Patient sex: M
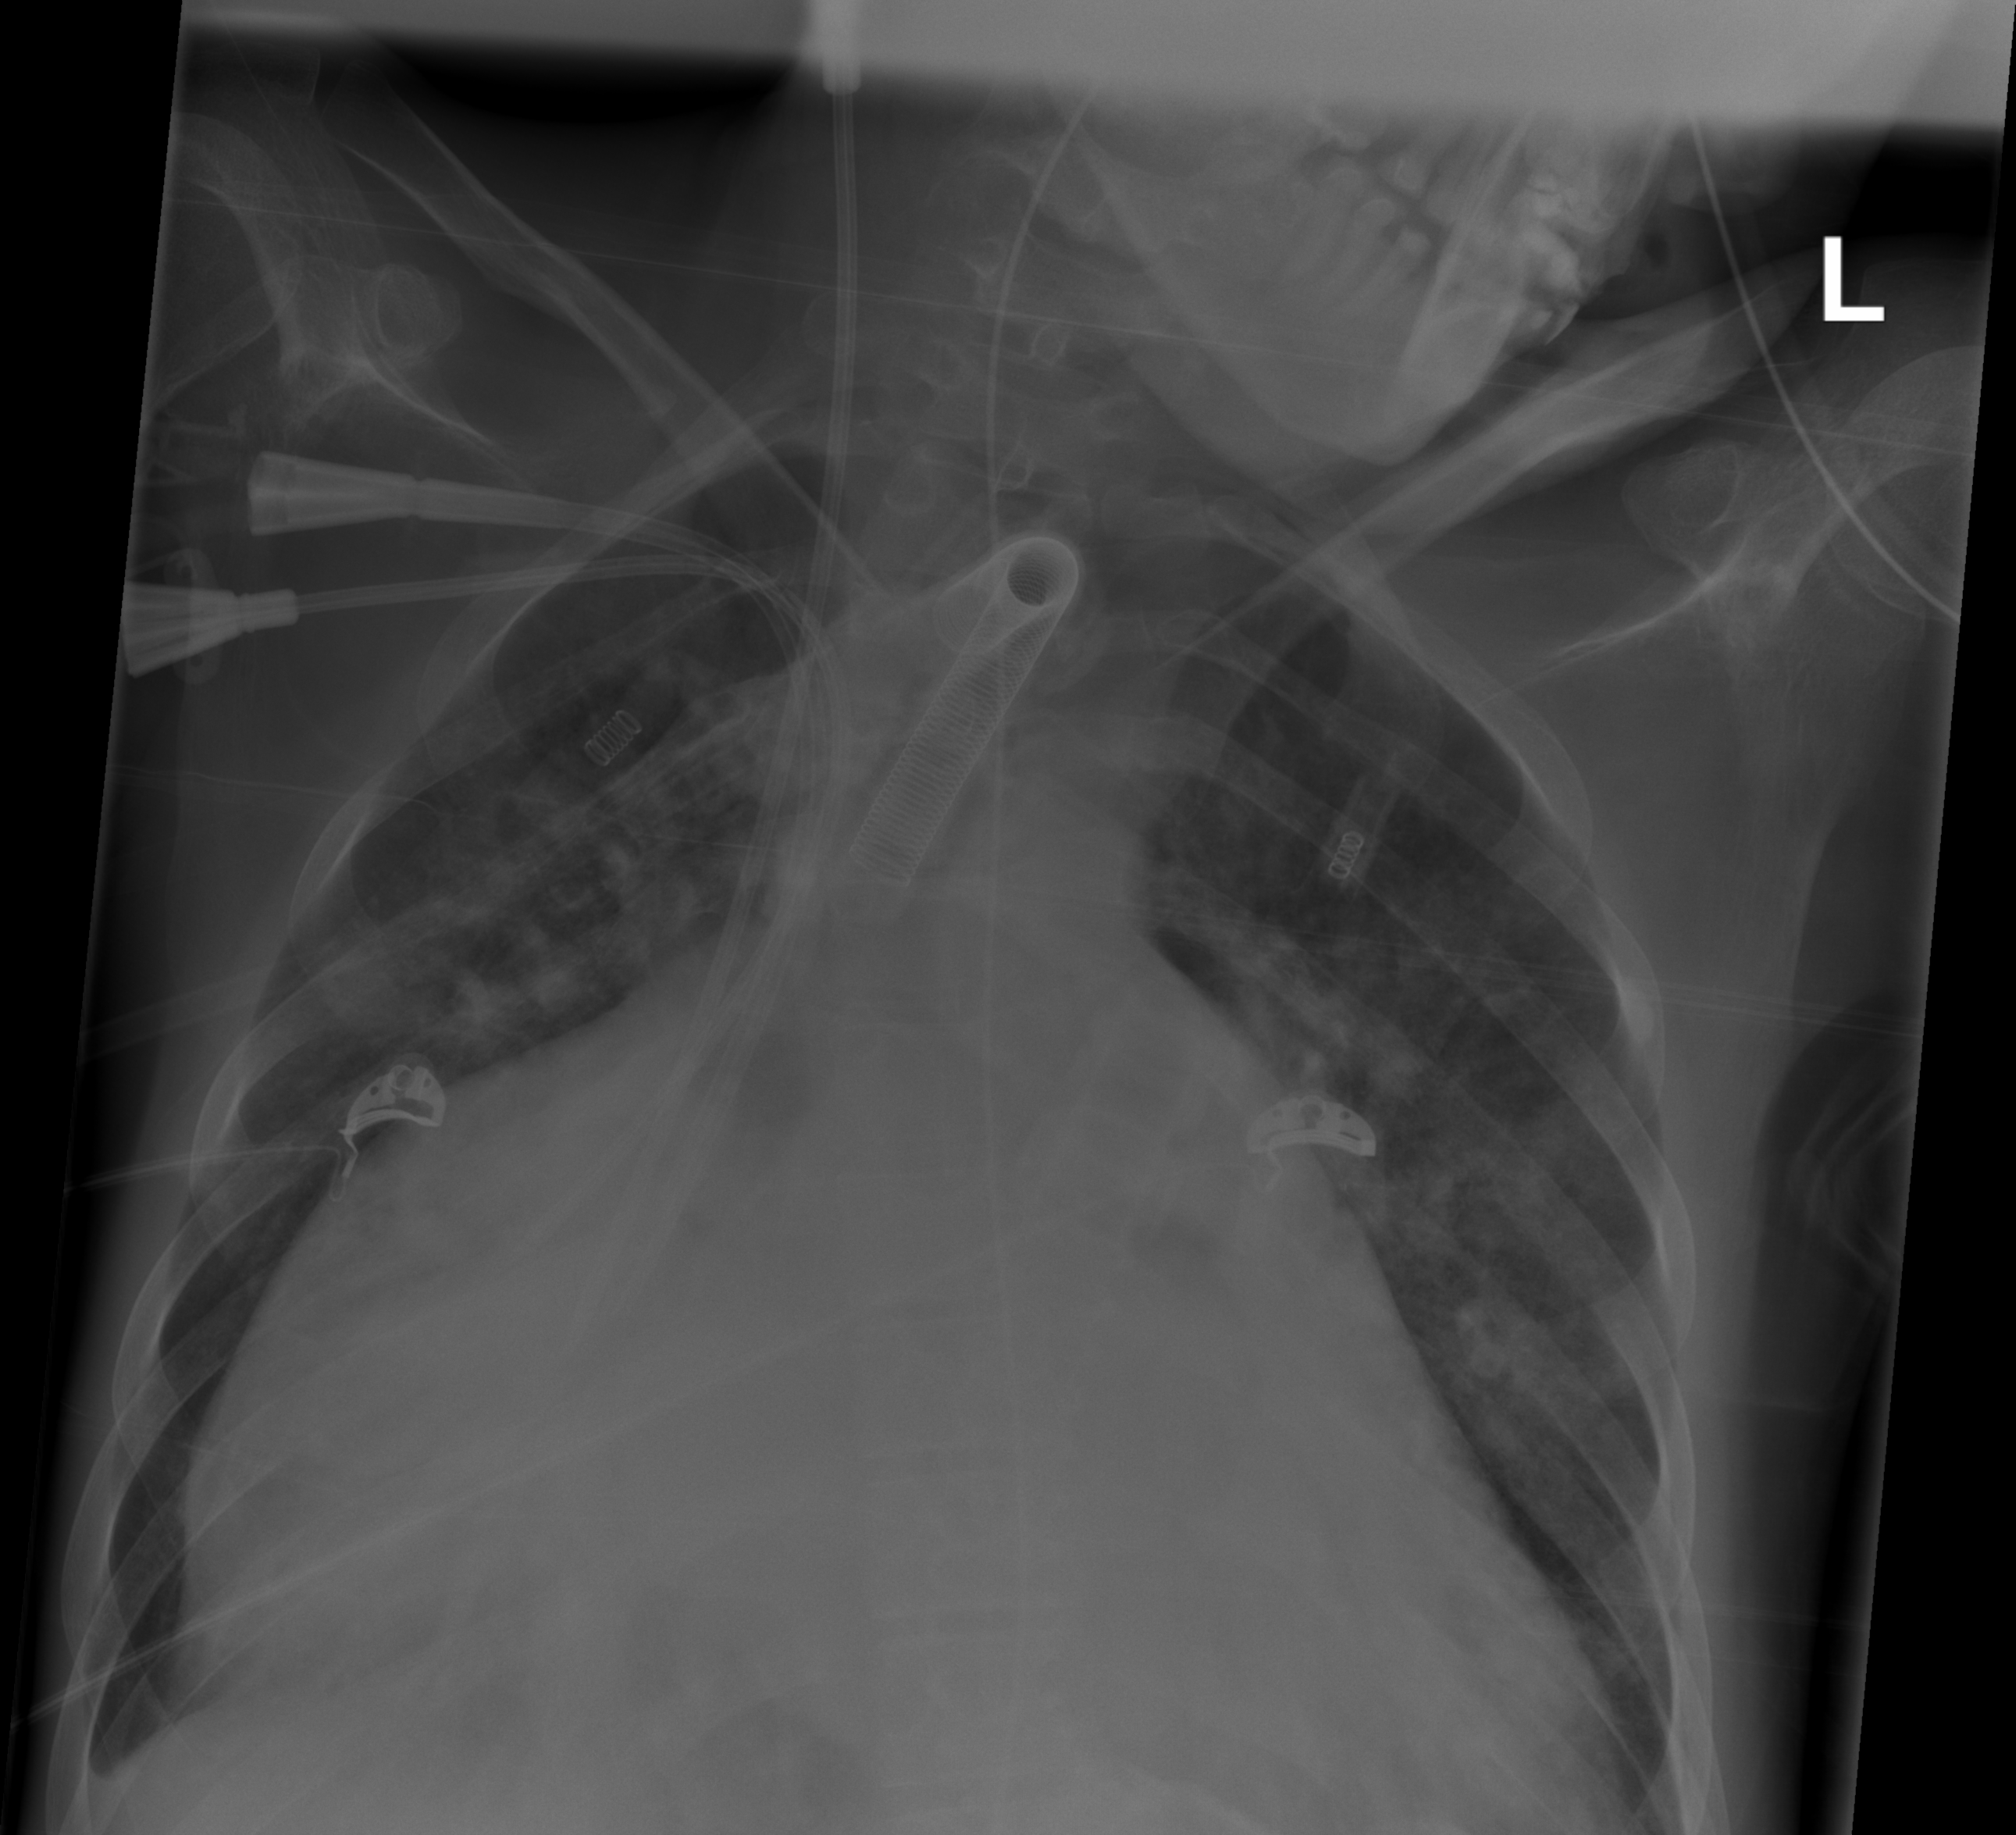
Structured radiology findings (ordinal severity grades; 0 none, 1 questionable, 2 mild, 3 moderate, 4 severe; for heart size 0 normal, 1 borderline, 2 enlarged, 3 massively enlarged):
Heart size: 3
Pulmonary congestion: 2
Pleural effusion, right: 2
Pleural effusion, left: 1
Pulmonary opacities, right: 2
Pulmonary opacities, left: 2
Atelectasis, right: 0
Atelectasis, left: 0